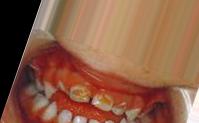
Condition: Caries